Question: Detect the length of the red line, where the side length of each grid on the chessboard is 0.5. The length of the red line is an integer multiple of the length of the floor tile. How long is the red line in the picture?
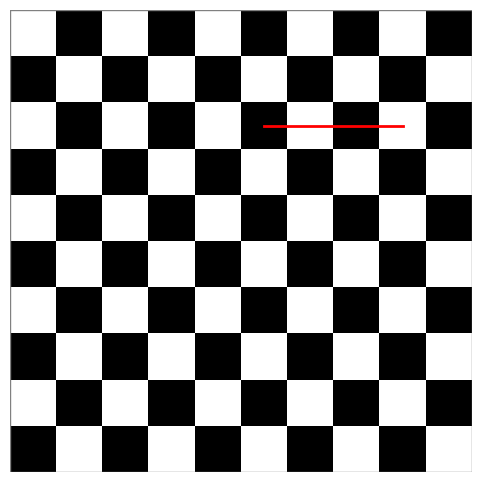
Answer: 1.5